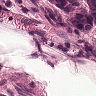
Metastatic tissue present: yes